Field crop: tomato
Growth stage: 2
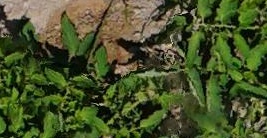
Species: tomato